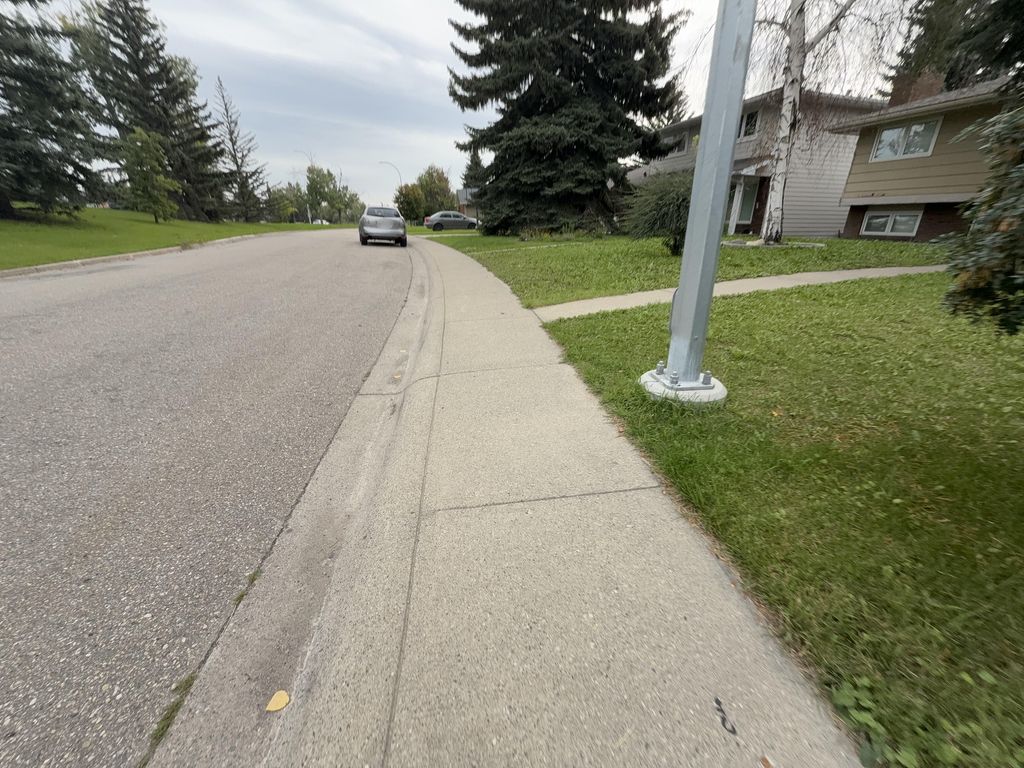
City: calgary